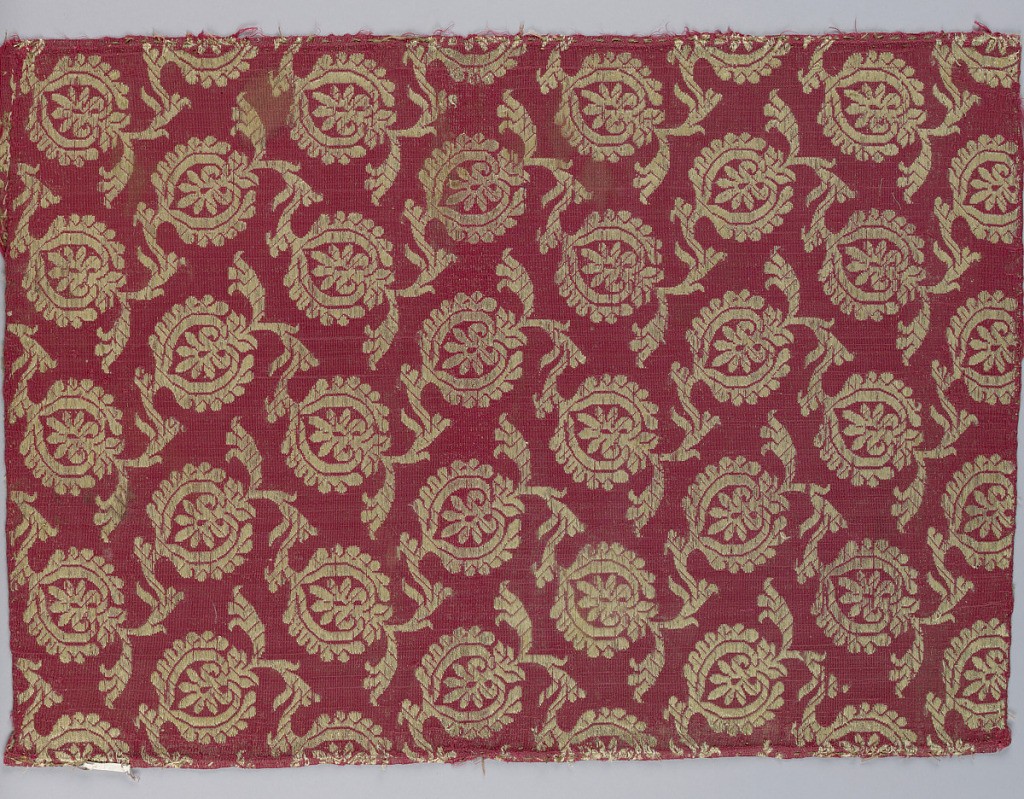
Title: Fragment
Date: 17th century
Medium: silk, metallic Technique: supplementary wefts in plain weave foundation
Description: Oscillating circular motifs on a red background.